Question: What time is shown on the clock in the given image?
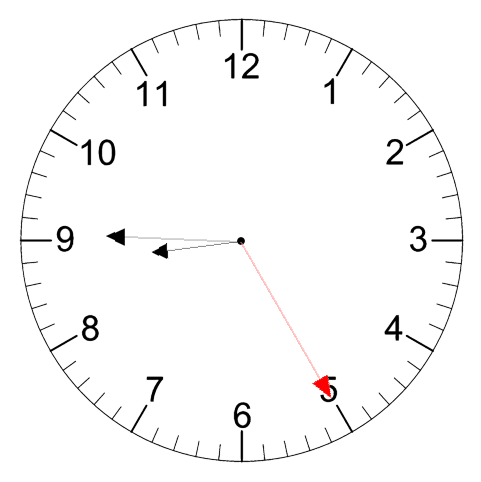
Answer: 08:45:25